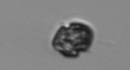
Label: Dinophyceae